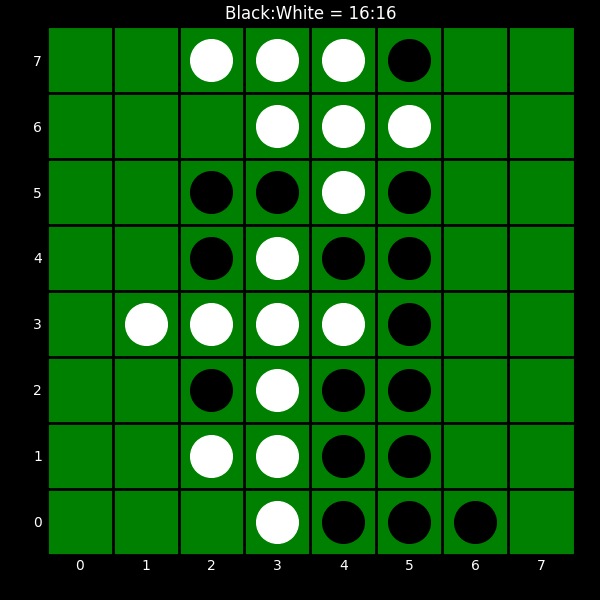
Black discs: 16
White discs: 16